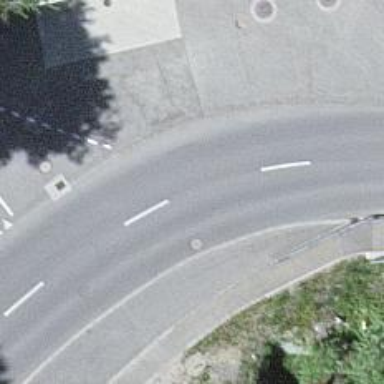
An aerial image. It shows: Tertiary road with asphalt surface.